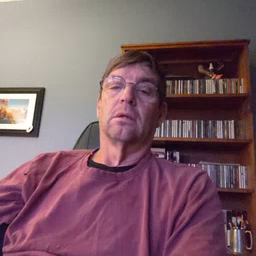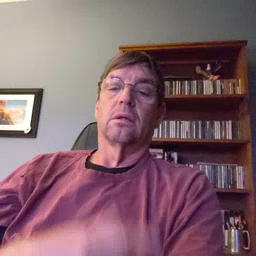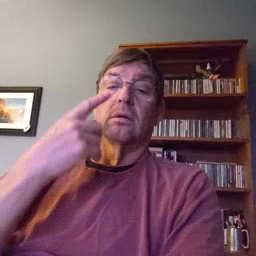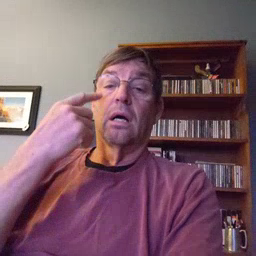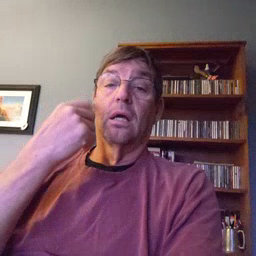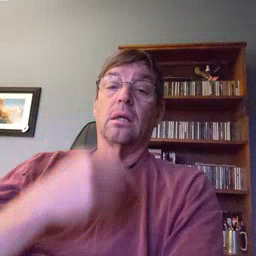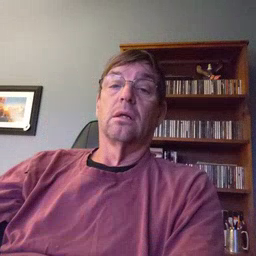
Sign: cry